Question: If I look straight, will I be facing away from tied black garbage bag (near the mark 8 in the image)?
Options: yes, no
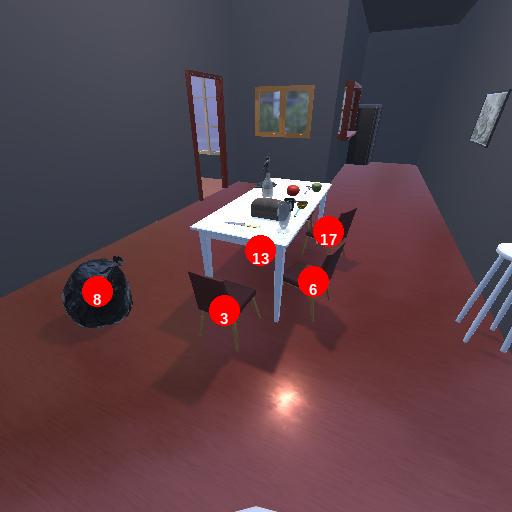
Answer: yes